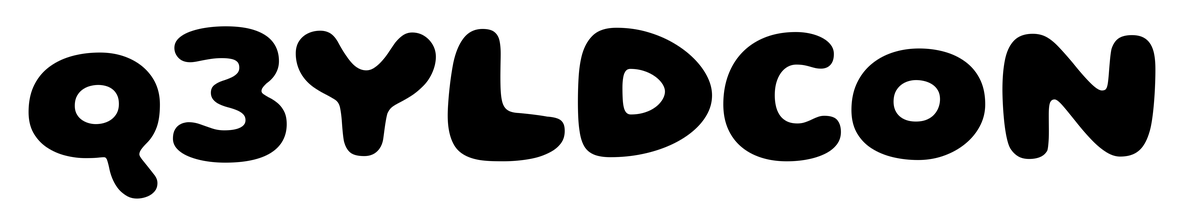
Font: Gluten_Bold